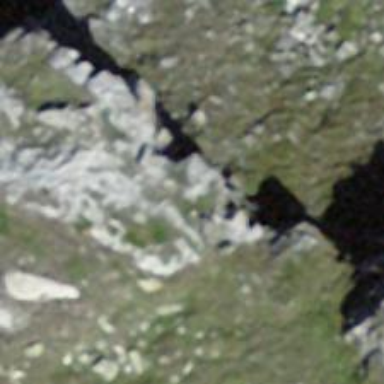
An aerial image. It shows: Natural cliff.